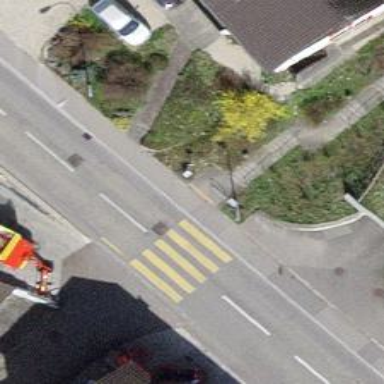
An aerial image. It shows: Marked crossing on footway.